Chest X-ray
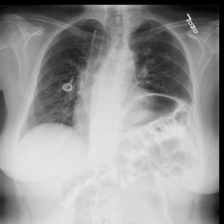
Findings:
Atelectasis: positive
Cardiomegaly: negative
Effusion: negative
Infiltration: negative
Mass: negative
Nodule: negative
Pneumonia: negative
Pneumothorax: negative
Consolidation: negative
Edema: negative
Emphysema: negative
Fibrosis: negative
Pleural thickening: negative
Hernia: negative